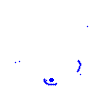
Particle: electron